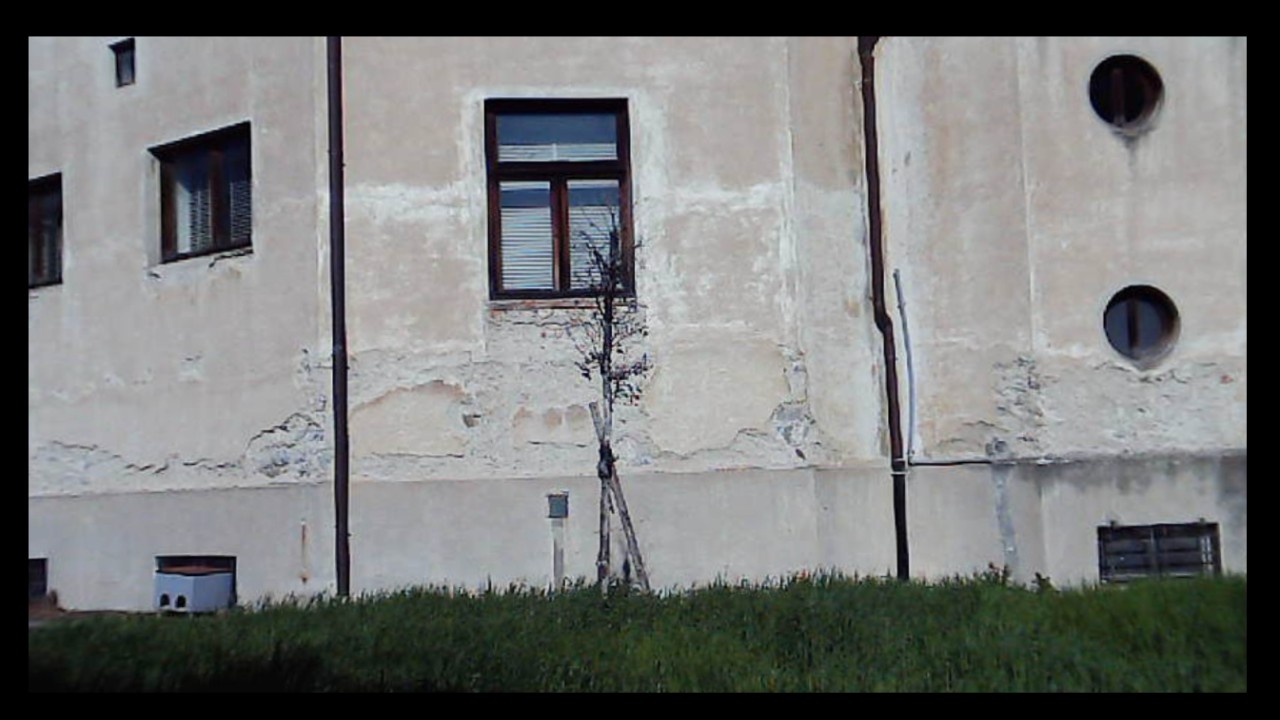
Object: Betafpv air75